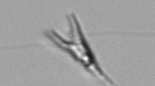
Label: Chrysochromulina_lanceolata